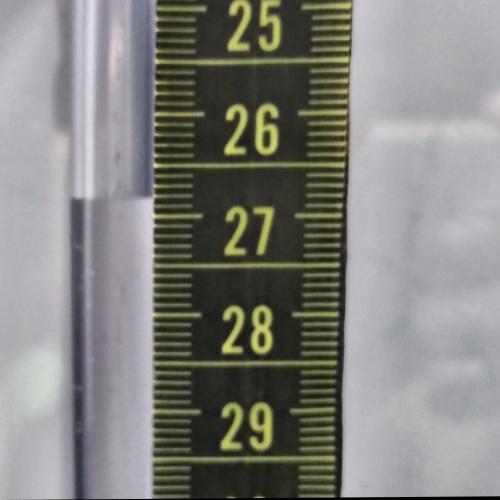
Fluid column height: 26.8 cm